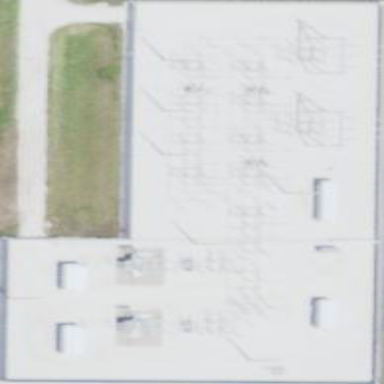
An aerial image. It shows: Power substation dedicated to generation.